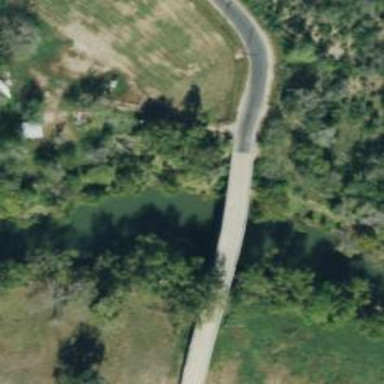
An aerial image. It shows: Residential road with bridge.